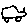
Label: car